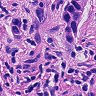
Metastatic tissue present: yes